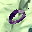
Label: 0